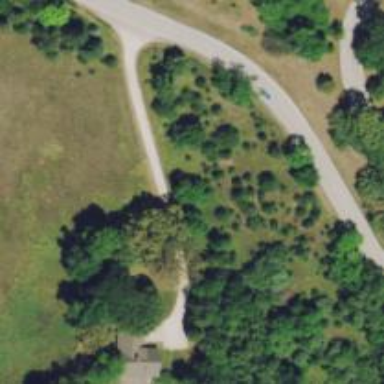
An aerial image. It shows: Driveway leading to service road.